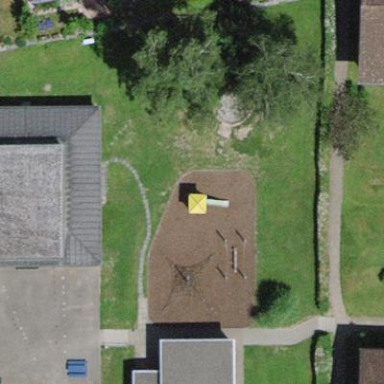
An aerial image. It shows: Playground area for leisure activities on the land.